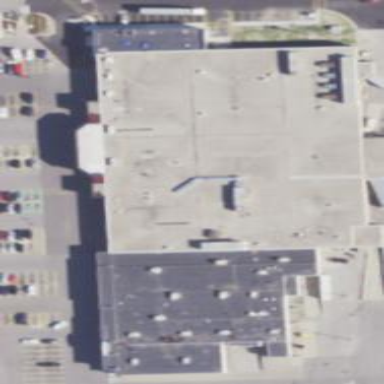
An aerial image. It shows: Commercial building housing supermarket.